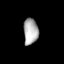
Tissue: lung
Cell type: Others
Senescence score: 0.7086
Nuclear area (px): 375
Mean DAPI intensity: 174.704